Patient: sex M, age 65
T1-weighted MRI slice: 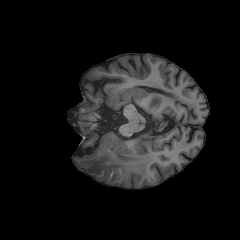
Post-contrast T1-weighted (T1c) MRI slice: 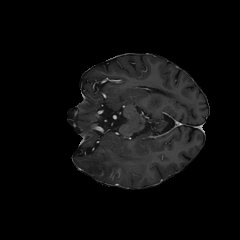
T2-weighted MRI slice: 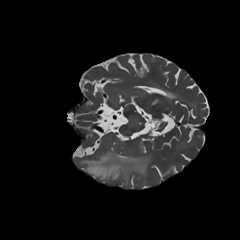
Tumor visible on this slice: yes
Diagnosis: Astrocytoma, IDH-mutant
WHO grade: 2